Interaction volume radius: 5 \u00c5
Interaction volume height: 20 \u00c5
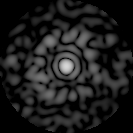
Disorder parameter: 0.8167